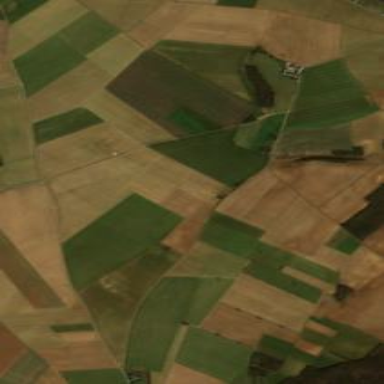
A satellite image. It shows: Farmland with wheat crops.